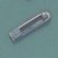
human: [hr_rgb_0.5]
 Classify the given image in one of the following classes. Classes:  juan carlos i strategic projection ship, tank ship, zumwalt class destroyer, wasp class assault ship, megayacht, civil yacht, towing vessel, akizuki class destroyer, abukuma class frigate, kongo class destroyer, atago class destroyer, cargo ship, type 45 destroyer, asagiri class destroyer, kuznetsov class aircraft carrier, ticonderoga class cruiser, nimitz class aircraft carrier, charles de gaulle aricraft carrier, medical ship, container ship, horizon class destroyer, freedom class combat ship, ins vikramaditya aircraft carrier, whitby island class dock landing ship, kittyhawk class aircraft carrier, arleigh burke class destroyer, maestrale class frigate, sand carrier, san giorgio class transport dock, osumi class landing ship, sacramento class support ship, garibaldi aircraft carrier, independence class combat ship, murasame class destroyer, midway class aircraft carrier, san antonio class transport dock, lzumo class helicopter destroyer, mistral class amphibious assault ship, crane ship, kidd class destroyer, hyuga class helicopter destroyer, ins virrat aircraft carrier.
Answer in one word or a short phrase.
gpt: Sand carrier